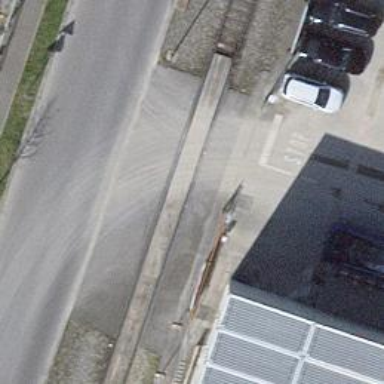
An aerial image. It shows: Railway level crossing.